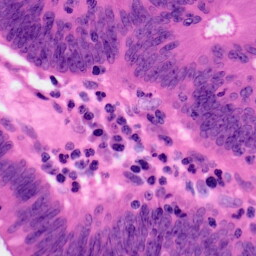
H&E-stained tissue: Colon